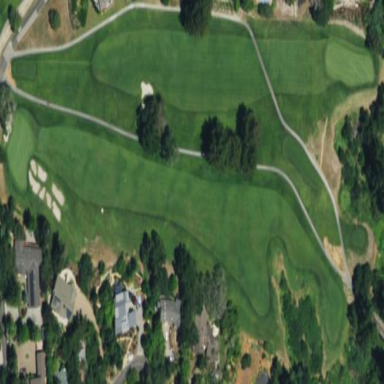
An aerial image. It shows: Area of rough grass used for golf.